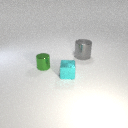
small green metal cylinder in front of large gray metal cylinder